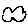
Label: cloud